Question: In my windows phone application I've a data bound list box. My data template contains many text blocks.
If I tap and hold on any of the text blocks, context menu appears. But if I tap and hold in the empty area of the listbox item the menu won't appear.
For example. If I select on any of the text area in the below mentioned image the menu appears. If I keep holding in the area between the name and date the menu is not appearing.
i want the menu to appear if I hold any where inside the particular list box item.

Note : I included the context menu
My xaml code goes as follows :
'''
<ListBox.ItemTemplate>
<DataTemplate>
<Border BorderThickness="0.25,0.25,0.25,0.25" BorderBrush="{StaticResource PhoneForegroundBrush}">
<Grid>
<Grid.RowDefinitions>
<RowDefinition Height="auto" />
<RowDefinition Height="auto" />
</Grid.RowDefinitions>
<Grid.ColumnDefinitions>
<ColumnDefinition Width="*" />
<ColumnDefinition Width="*" />
</Grid.ColumnDefinitions>
<toolkit:ContextMenuService.ContextMenu>
<toolkit:ContextMenu >
<toolkit:MenuItem
Header="delete"
Click="Delete" />
</toolkit:ContextMenu>
</toolkit:ContextMenuService.ContextMenu>
<TextBlock
HorizontalAlignment="Left"
TextWrapping="NoWrap"
Grid.Row="0"
Grid.ColumnSpan="2"
Text="{Binding TEXT}"
VerticalAlignment="Top"
FontWeight="Bold"/>
<TextBlock
HorizontalAlignment="Left"
TextWrapping="NoWrap"
Grid.Row="1"
Grid.Column="0"
Text="{Binding USERNAME}"
VerticalAlignment="Top"
FontSize="{StaticResource PhoneFontSizeSmall}"/>
<TextBlock
HorizontalAlignment="Right"
TextWrapping="NoWrap"
Grid.Row="1"
Grid.Column="1"
Text="{Binding Path=DATE}"
VerticalAlignment="Top"
FontSize="{StaticResource PhoneFontSizeSmall}" />
</Grid>
</Border>
</DataTemplate>
</ListBox.ItemTemplate>
'''
is there any way to solve this ?
Thank you.
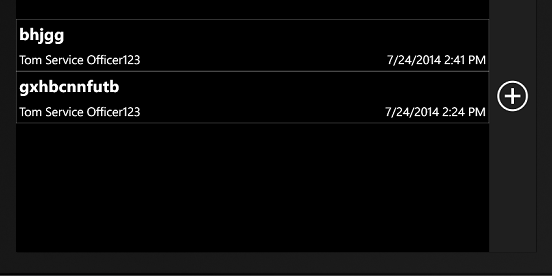
Answer: Add 'Background="{StaticResource TransparentBrush}"' to the Grid in the DataTemplate.